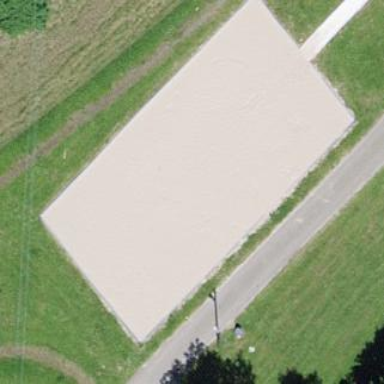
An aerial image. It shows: Sandy pitch for beach volleyball.